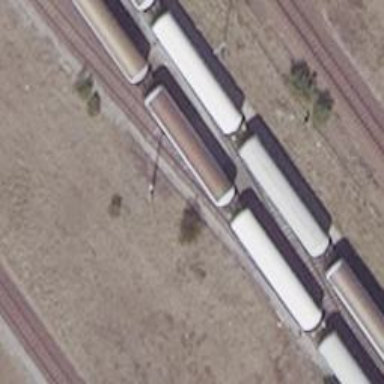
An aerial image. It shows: Railway switch.